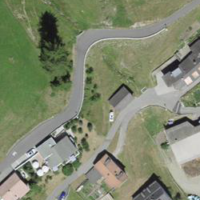
EUNIS habitat code: 55
Species observed at this site:
Arctium lappa
Briza media
Sturnus vulgaris
Emberiza citrinella
Lathyrus sylvestris
Sylvia atricapilla
Carduelis carduelis
Muscicapa striata
Carduelis citrinella
Phoenicurus phoenicurus